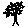
Label: tree